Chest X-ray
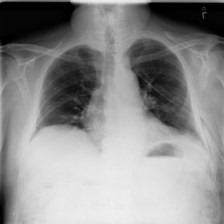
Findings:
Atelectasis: positive
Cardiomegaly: negative
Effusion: negative
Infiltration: negative
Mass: negative
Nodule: negative
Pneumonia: negative
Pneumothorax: negative
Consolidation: negative
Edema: negative
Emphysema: positive
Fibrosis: negative
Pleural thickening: negative
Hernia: negative